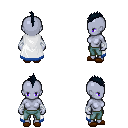
a pixel art fantasy rpg character, female body template, dark elf, purple skin, white trimmed cape, teal pants, raven mohawk hairstyle, white cloth bandages, brown slippers, four views (front, back, left, right), 2x2 character sprite sheet, small pixel art, hard edges, no anti-aliasing